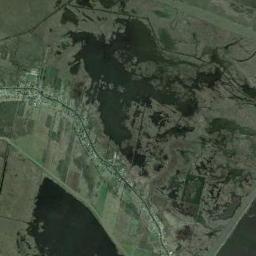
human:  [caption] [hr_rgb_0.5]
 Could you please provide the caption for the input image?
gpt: About ten percent of this wetland is water .

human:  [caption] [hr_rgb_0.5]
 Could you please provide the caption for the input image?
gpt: The wetland consists of green plants and water .

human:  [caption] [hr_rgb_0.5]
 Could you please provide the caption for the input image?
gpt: Many waters of different sizes and shapes are surrounded by wetlands .

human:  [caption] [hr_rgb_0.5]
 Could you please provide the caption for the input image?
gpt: There are large areas of mixed dark green and light green plants on the lake in a wetland  , and there are many farmland beside the wetland .

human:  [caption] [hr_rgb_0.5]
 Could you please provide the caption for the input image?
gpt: There are many green farmlands on the wetland .